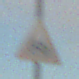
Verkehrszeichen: RadverkehrRechts
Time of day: SunriseSunset
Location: Outdoor (Nature)
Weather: PartlyCloudy
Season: NotSpecified
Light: Natural